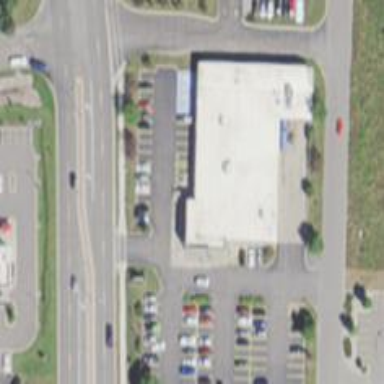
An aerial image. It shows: Supermarket.